Question: I'm having data as like below. I need to plot graph based on region. If we extract based on region, each list is not having same number of elements.
'''
avg_data
date region AveElapsedTime
5/1/2012 Beta 22
5/2/2012 Beta 34
5/3/2012 Beta 22
5/4/2012 Beta 44
5/5/2012 Beta 21
5/6/2012 Beta 65
5/7/2012 Beta 23
5/8/2012 Beta 26
5/9/2012 Beta 75
5/10/2012 Beta 32
5/3/2012 preprod 23
5/4/2012 preprod 32
5/5/2012 preprod 54
5/6/2012 preprod 45
5/7/2012 preprod 67
5/8/2012 preprod 33
5/10/2012 preprod 56
5/5/2012 prod 44
5/6/2012 prod 50
5/7/2012 prod 30
5/8/2012 prod 40
5/9/2012 prod 76
'''
To read conviniently, pasted in table format
'''
Date Beta preprod prod
5/1/2012 22
5/2/2012 34
5/3/2012 22 23
5/4/2012 44 32
5/5/2012 21 54 44
5/6/2012 65 45 50
5/7/2012 23 67 30
5/8/2012 26 33 40
5/9/2012 75 76
5/10/2012 32 56
'''
This is my R script
'''
avg_data <- read.table("qes.tbl", header=T, sep=",")
avg_data
dl <- avg_data[avg_data$region == "prod", "AveElapsedTime"]
dl
datel <- avg_data[avg_data$region == "prod", "date"]
datel
#Creating the graph pdf in the below path to give as a link in the mail
FL <- 20120631
file <- paste("graph", FL, "pdf", sep=".")
plot_colors <- c("blue","red","forestgreen","black")
pdf(file, height=4.5, width=9.5, onefile=TRUE)
graphplot <- function(l, REG, tl, num) {
dl <- REG[REG$region == l, tl]
datel <- REG[REG$region == l, "date"]
lines(datel, dl, type="l", pch=2, col=plot_colors[num])
}
drawGraph <- function(ab, y, z, s) {
#Creating X axis
x <- ab[ab$region == "Beta", z]
y <- ab[ab$region == "Beta", "date"]
a <- x
g_range <- range(0,x[!is.na(x)])
x[x==0] <- NA
plot(which(!is.na(x)),x[!is.na(x)], type="l", col="orange", ylim=g_range,axes=FALSE, ann=FALSE)
num=0
sapply(unique(ab$region[ab$region != "Beta"]), FUN=graphplot, REG=ab, tl=z, num=num+1)
x <- a
box()
axis(1, at=1:length(x), lab=FALSE)
text(1:length(x), par("usr")[3] - 2, srt=45, adj=1.2, labels=y, xpd=T, cex=0.3)
scale <- s
axis(2, las=1, at=scale*0:g_range[2], cex.axis=0.3)
main_title<-as.expression(z)
#Caculationg Mean, Upper limit and lower limit using the below commands
MEANLIMIT <- seq(length=length(x), from=mean(x), by=0)
ULIMIT <- seq(length=length(x), from=mean(x) + 2.66*sum(abs(diff(x)))/length(x), by=0)
LLIMIT <- seq(length=length(x), from=mean(x) - 2.66*sum(abs(diff(x)))/length(x), by=0)
lines(MEANLIMIT, type="l", col="black")
lines(ULIMIT, type="l", pch=2, lty=2, col="grey")
lines(LLIMIT, type="l", pch=2, lty=2, col="black")
title(main=main_title, col.main="red", font.main=4)
title(xlab="Test Execution Date", col.lab=rgb(0,0.5,0))
title(ylab="Millisecond", col.lab=rgb(0,0.5,0))
legend("topright", g_range[2], main_title, cex=0.4, col=c("blue"), lty=1);
}
lab<-as.character(avg_data$date)
AET <- avg_data$AveElapsedTime
MTitle <- "AveElapsedTime"
#Creating graph for Average Elapsed time
drawGraph(avg_data, lab, MTitle, 5)
'''
My graph is not coming correctly when I try to graph using "lines" in sapply. without sapply also it is not working. It is drawing from the next x axis point. Ex: prod date is starting 5/5/2012. But in the graph, for prod, the line is starting from 5/6/2012. Likewise for preprod also.
Also Please advise how to give multiple color for the extra lines when I called through sapply ?
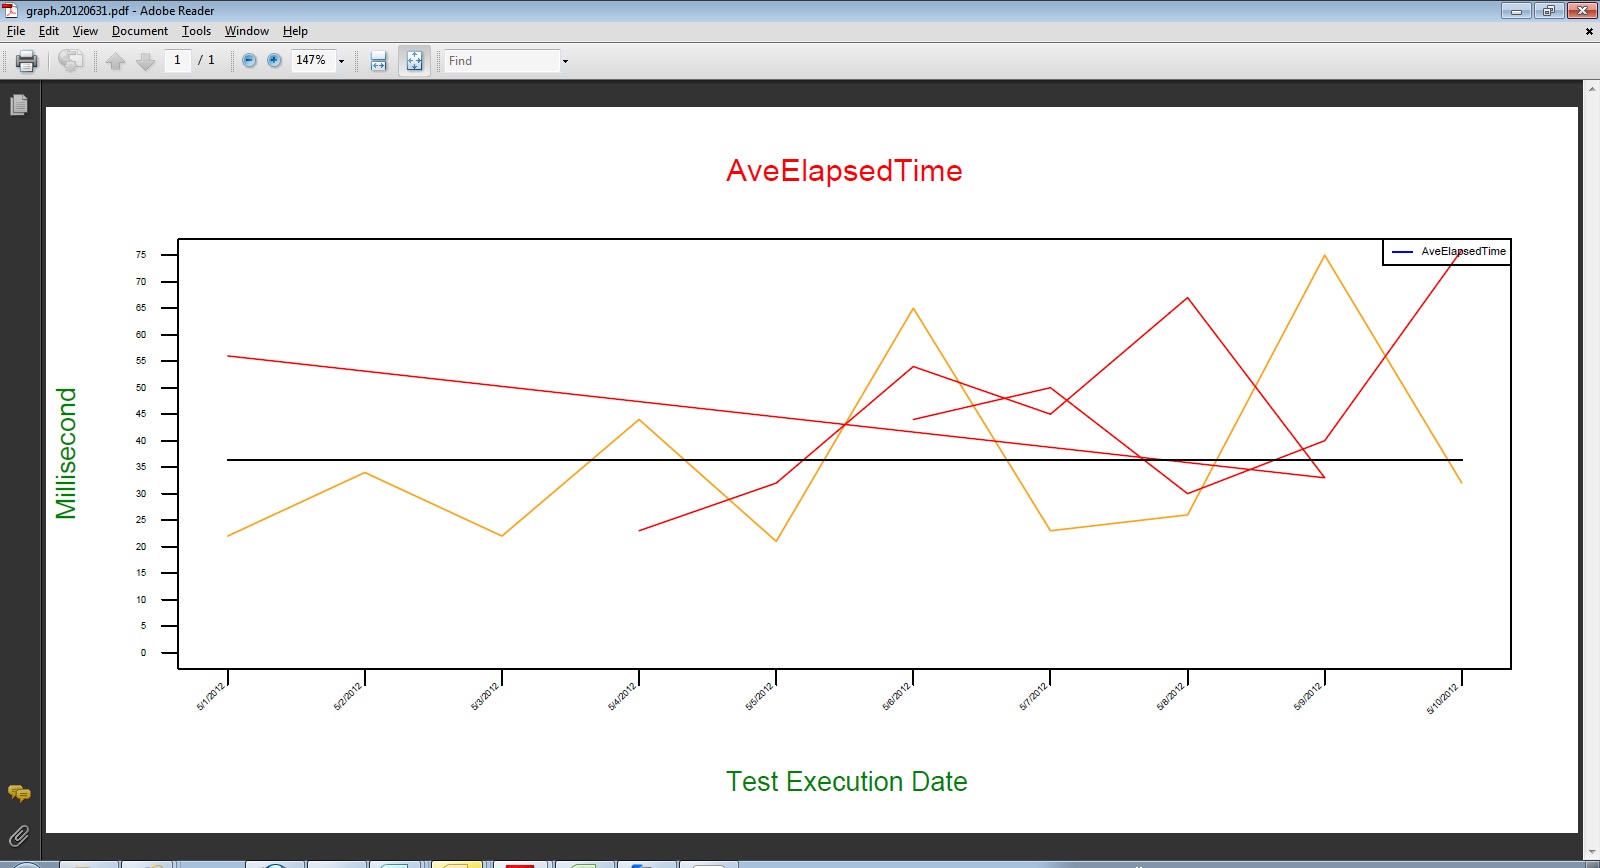
Answer: Use 'ggplot' and save yourself a lot of trouble:
'''
library(ggplot2)
avg_data$date <- as.Date(avg_data$date, format="%m/%d/%Y")
ggplot(avg_data, aes(date, AveElapsedTime)) + geom_line(aes(col=region))
'''